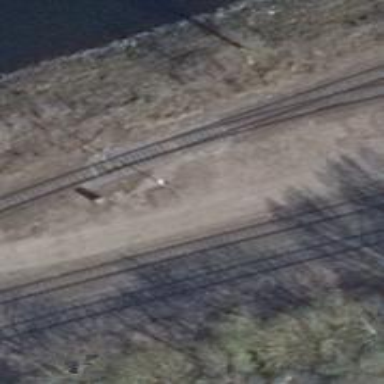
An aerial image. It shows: Railway switch.